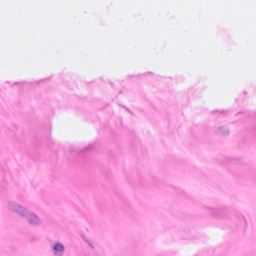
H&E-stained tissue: Breast